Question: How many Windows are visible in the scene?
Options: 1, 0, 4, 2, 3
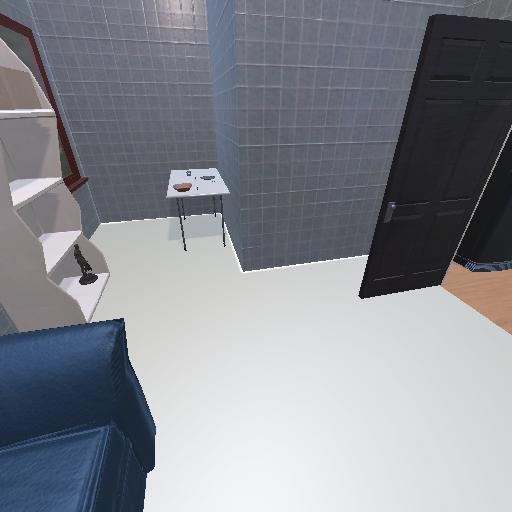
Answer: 1